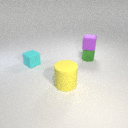
small cyan rubber cube to the left of large yellow rubber cylinder